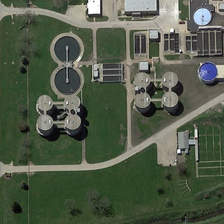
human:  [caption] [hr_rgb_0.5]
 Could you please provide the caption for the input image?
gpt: some tanks are near a large piece of green meadow .

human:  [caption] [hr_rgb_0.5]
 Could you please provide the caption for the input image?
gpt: some tanks are near a large piece of green meadow .

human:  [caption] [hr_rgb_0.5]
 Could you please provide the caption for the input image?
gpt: some tanks are near a large piece of green meadow .

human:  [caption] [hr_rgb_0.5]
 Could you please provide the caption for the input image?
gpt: some tanks are near a large piece of green meadow .

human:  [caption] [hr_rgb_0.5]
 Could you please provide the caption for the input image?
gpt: some tanks are near a large piece of green meadow .